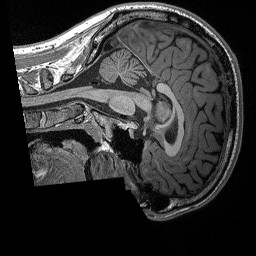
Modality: T1w
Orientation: sagittal
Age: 21
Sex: male
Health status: healthy
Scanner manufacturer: siemens
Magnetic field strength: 3 T
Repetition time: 2.3 s
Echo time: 0.00298 s